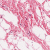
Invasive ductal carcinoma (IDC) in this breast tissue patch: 0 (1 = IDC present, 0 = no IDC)